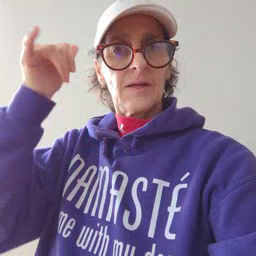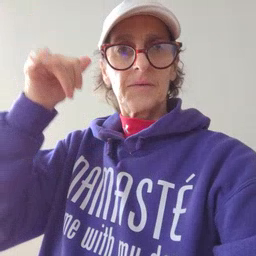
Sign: cow